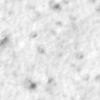
Label: no_change